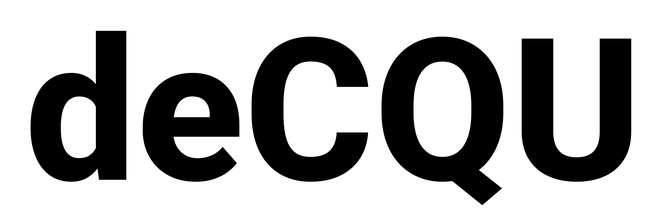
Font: Roboto_ExtraBold